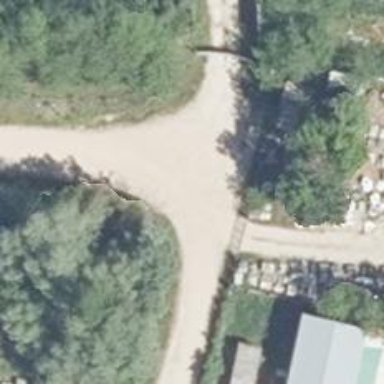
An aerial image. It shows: Alley classified as service road.